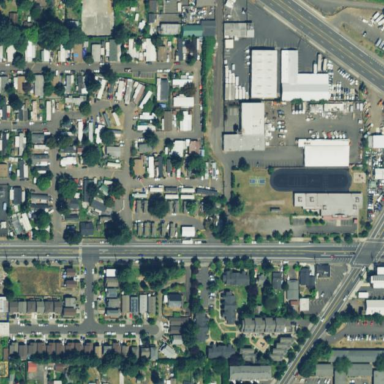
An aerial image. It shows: Residential area known as trailer park.